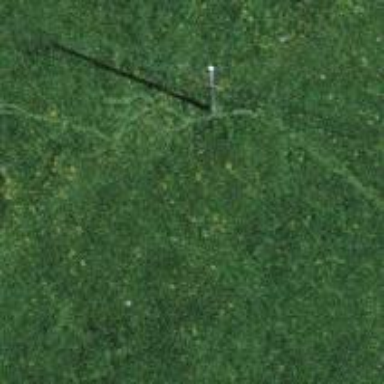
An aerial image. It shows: Power pole.